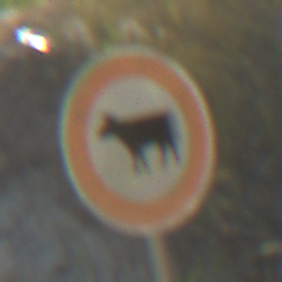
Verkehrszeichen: VerbotViehtrieb
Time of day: MorningAfternoon
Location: Outdoor (Nature)
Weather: PartlyCloudy
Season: NotSpecified
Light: Natural